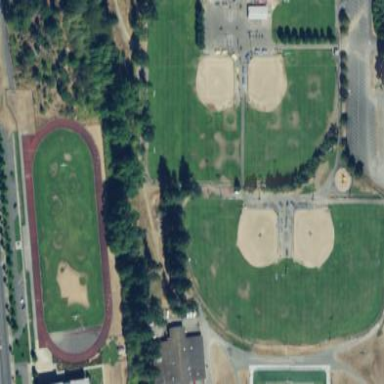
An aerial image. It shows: Baseball pitch for leisure land activities.